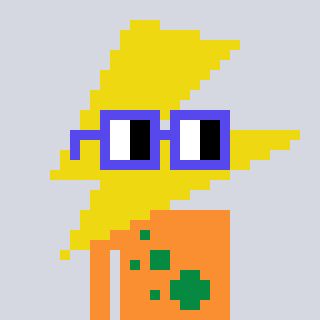
a pixel art character with square blue glasses, a lightning bolt-shaped head and a orange-colored body on a cool background